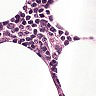
Metastatic tissue present: no